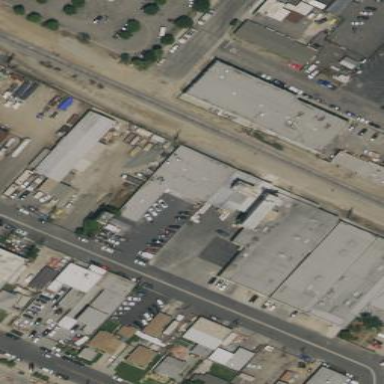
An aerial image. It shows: Warehouse building.